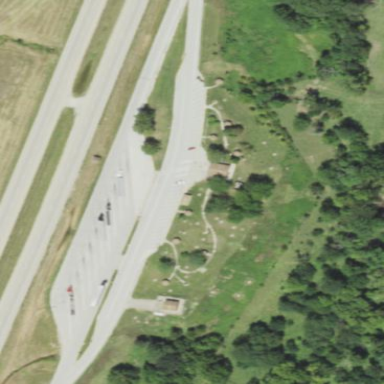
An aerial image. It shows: Rest area on the road.